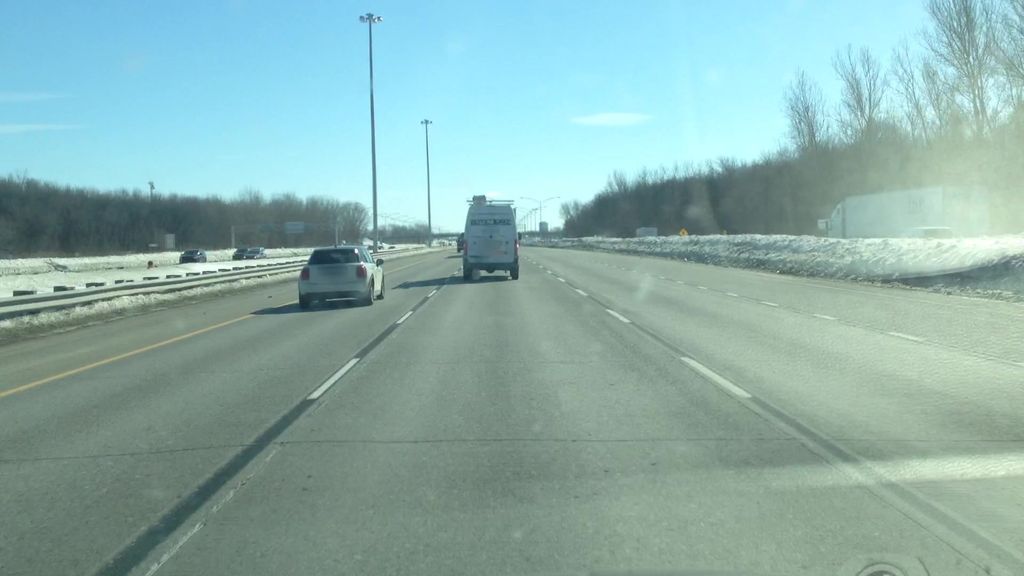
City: montreal